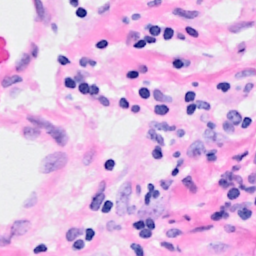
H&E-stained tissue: Breast